Field crop: maize
Growth stage: 2
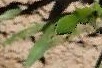
Species: maize